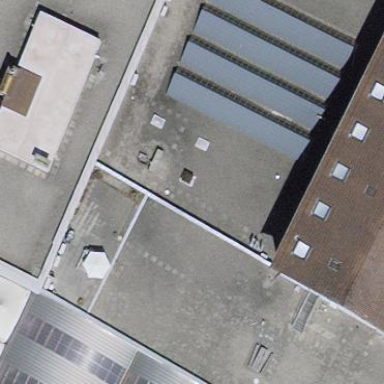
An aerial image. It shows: Flat-roofed retail building.